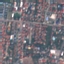
Land use / land cover: Residential